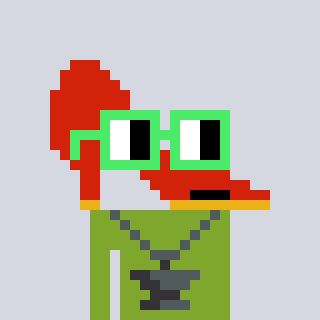
a pixel art character with square light green glasses, a highheel-shaped head and a slimegreen-colored body on a cool background